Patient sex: M
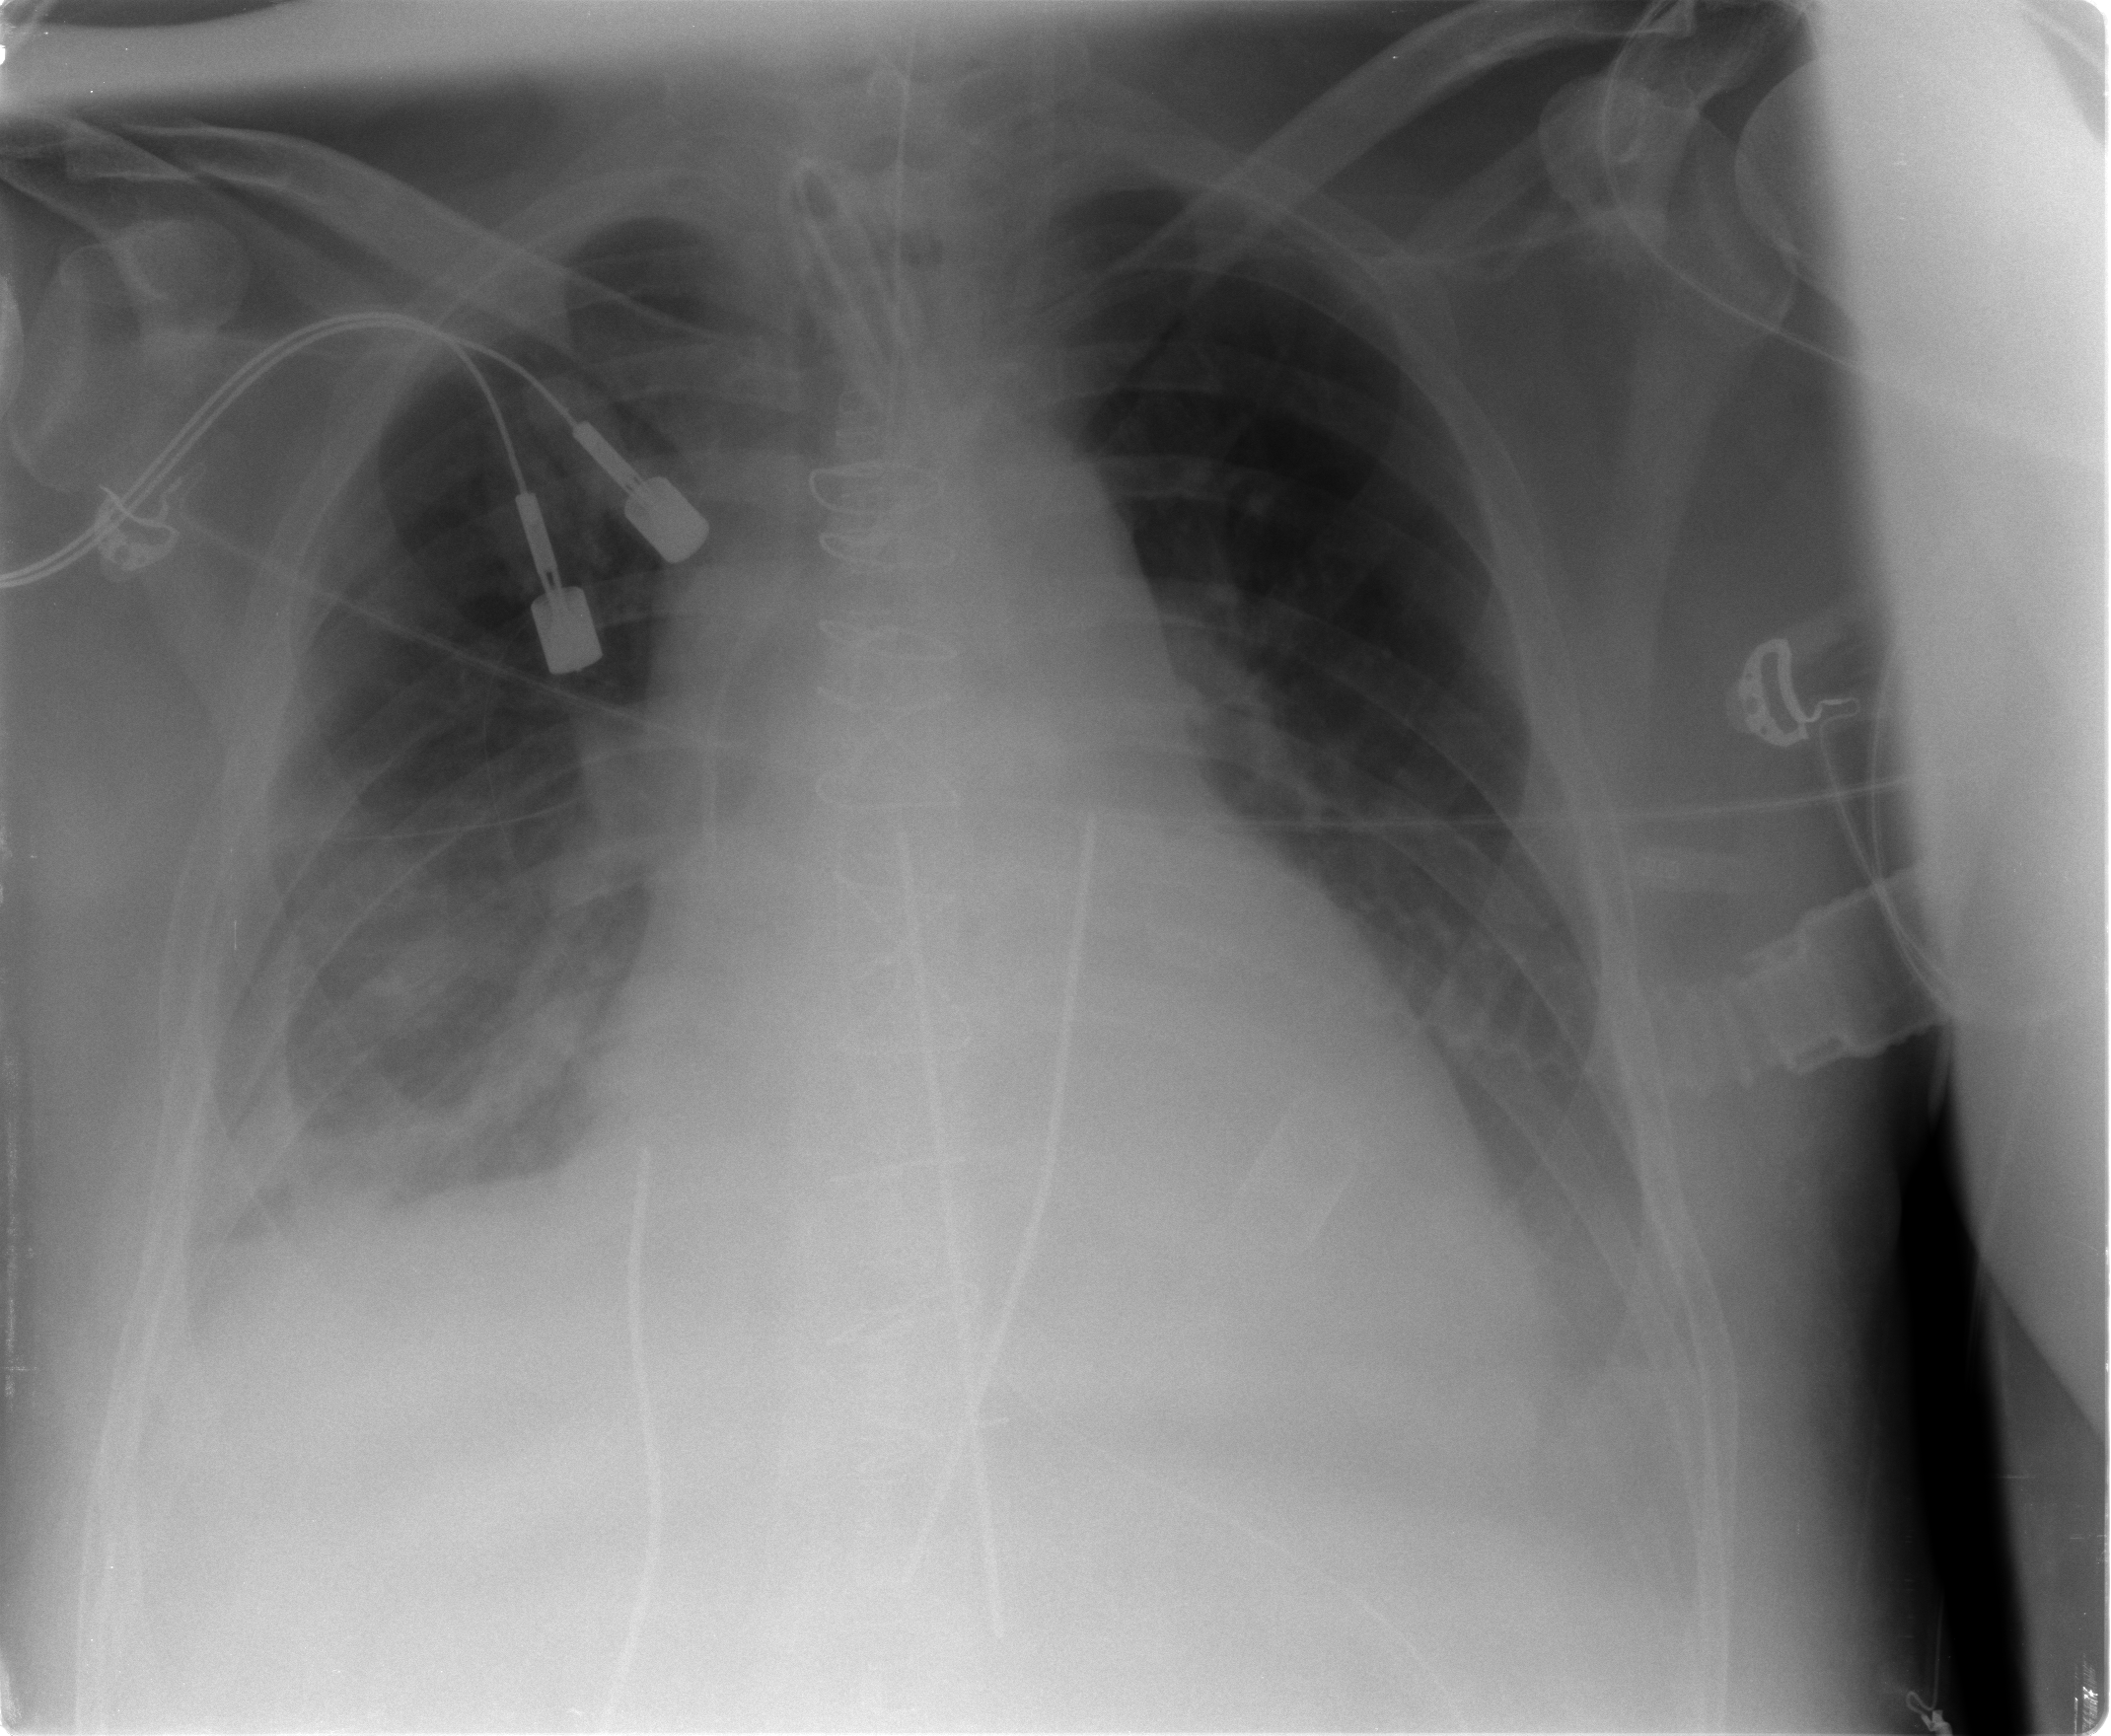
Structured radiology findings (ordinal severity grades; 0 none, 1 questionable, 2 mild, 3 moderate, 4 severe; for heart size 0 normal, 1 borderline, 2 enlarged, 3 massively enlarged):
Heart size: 2
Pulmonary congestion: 2
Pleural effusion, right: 2
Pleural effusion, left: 2
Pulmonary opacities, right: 2
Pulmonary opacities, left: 0
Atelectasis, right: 2
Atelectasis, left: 2